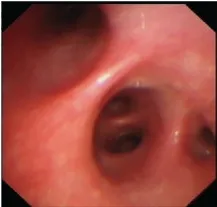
Bronchoscopy findings for an adolescent patient with macrolide-unresponsive Mycoplasma pneumoniae pneumonia. (A-F) Bronchoscopy shows bronchial mucosa with edema and tracheal hyperemia, with some white secretions in the segmental bronchi.
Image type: endoscopy (airway_endoscopy)